Question: The code below renders me an error that I have not encountered before with UserDefaults, any insight would be appreciated. Let me know if I have not provided enough context but I think that should be enough.
'''
import Foundation
final class AppStore {
var myApps: [String]
init() {
UserDefaults.standard.register(defaults: [
"myApps" : ["Telegram", "Snapchat", "Duolingo"]
])
self.myApps = UserDefaults.standard.array(forKey: "myApps")
}
}
'''

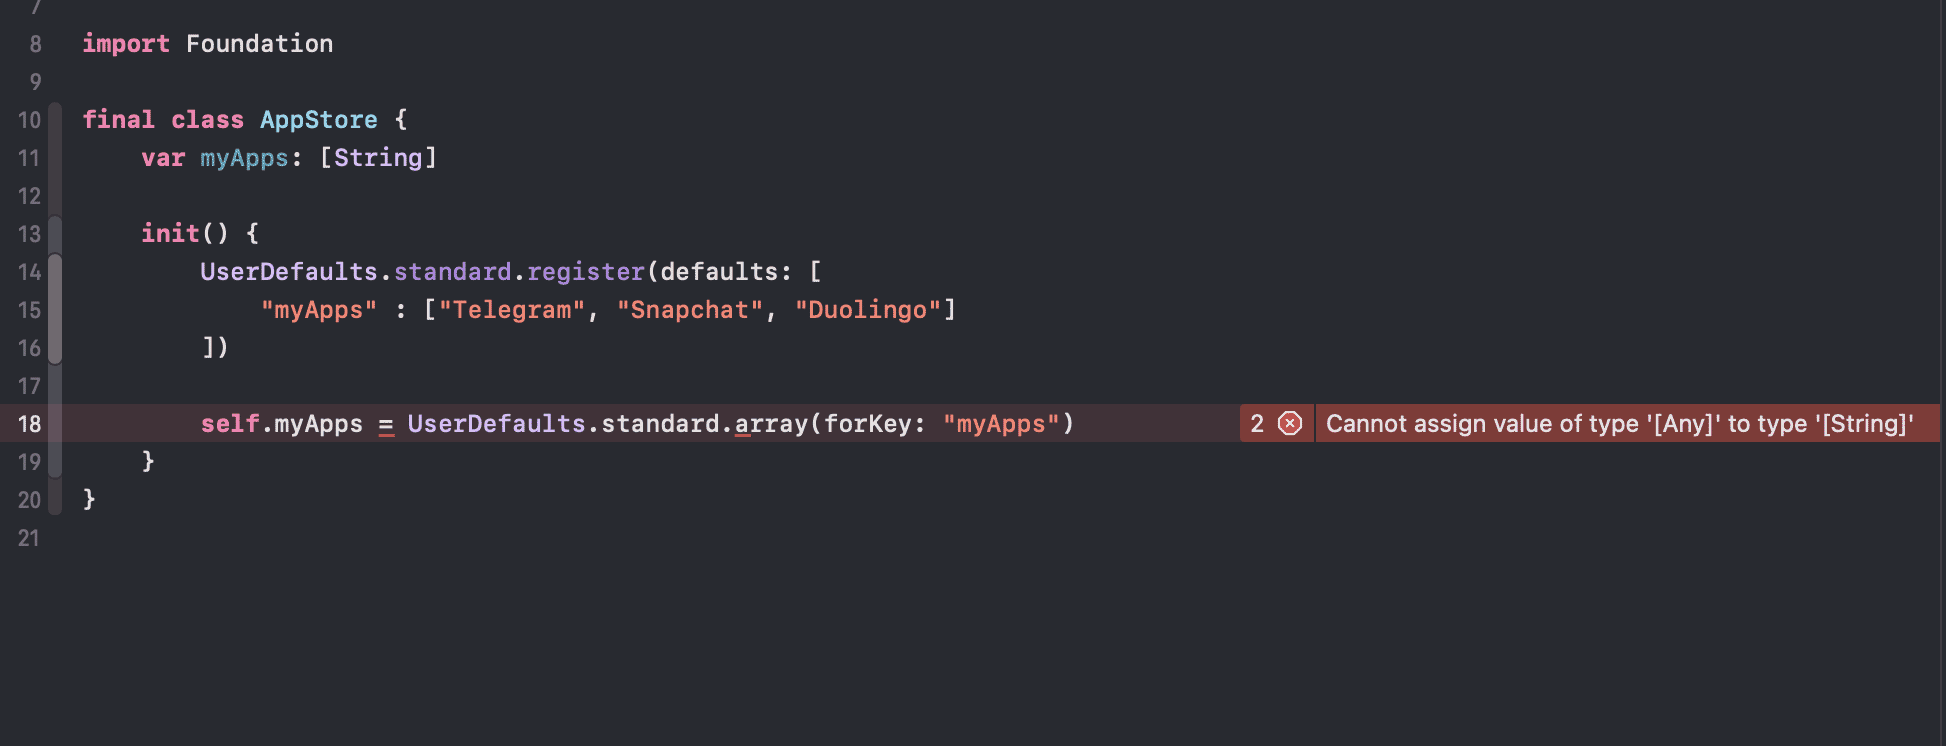
Answer: By default, value from 'UserDefaults.standard.array(forKey: "myApps")' has '[Any]' type (An array of 'Any' type objects). You should cast it to '[String]' before assigning to 'self.myApps'.
For example:
'''
self.myApps = UserDefaults.standard.array(forKey: "myApps") as? [String] ?? []
'''